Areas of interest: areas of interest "Xing He Wang Plastic Hardware Electronic Factory"
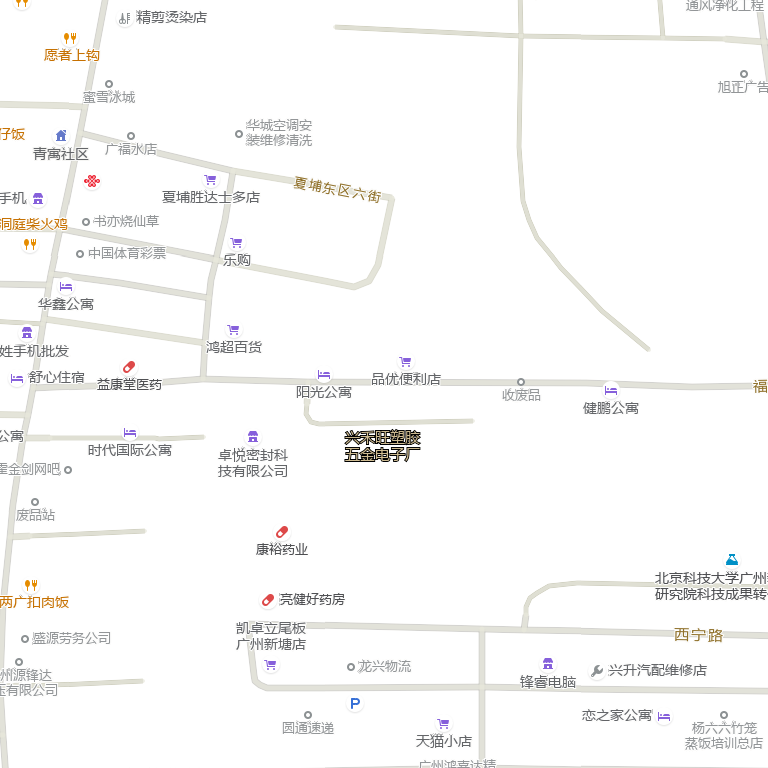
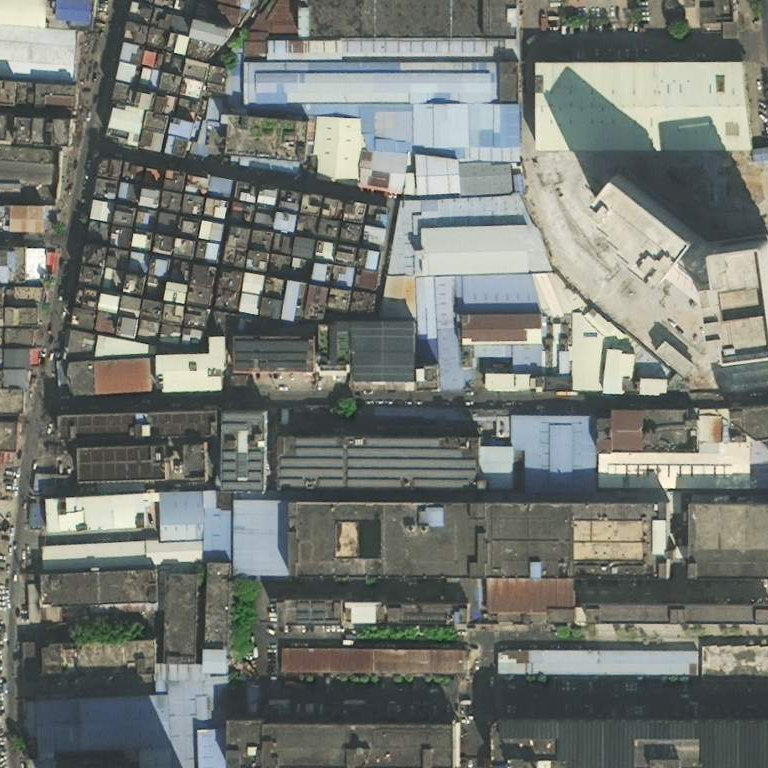